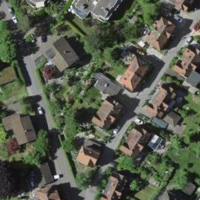
EUNIS habitat code: 54
Species observed at this site:
Aruncus dioicus